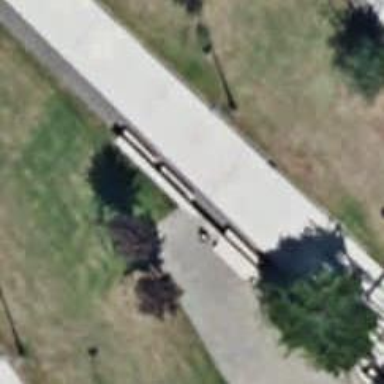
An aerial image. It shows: Bench.